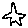
Label: star